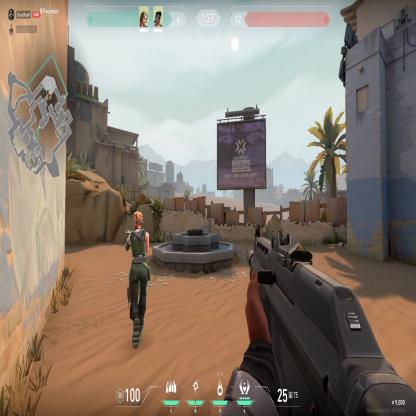
Label: teammate